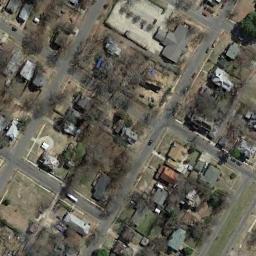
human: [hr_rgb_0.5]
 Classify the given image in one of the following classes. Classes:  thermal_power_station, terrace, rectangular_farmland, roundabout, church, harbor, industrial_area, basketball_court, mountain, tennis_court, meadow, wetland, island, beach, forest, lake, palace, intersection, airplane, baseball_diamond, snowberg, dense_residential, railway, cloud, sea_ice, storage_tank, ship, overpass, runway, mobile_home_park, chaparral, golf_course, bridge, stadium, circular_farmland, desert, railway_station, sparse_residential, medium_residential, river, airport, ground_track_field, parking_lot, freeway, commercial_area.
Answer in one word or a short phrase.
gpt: medium_residential